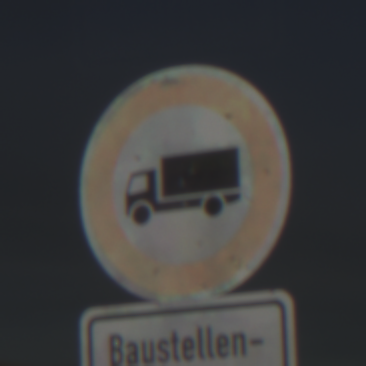
Verkehrszeichen: VerbotFuerKraftfahrzeugeUeberDreiKommaFuenfTonnen
Zusatzzeichen unten: SonstigeFahrzeugePersonengruppenFrei1
Umgebung: Outdoor, Nature
Tageszeit: SunriseSunset
Wetter: PartlyCloudy
Licht: Natural
Jahreszeit: NotSpecified
Kontrast: HighContrast